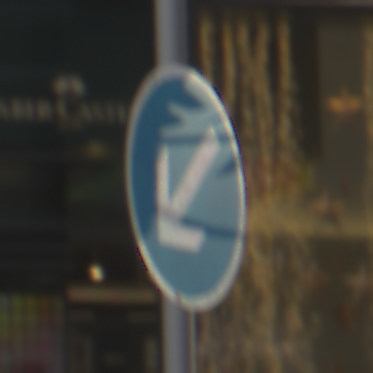
Verkehrszeichen: VorgeschriebeneVorbeifahrtLinks
Umgebung: Outdoor, Urban
Tageszeit: Midday
Wetter: Overcast
Licht: Natural
Jahreszeit: NotSpecified
Kontrast: LowContrast